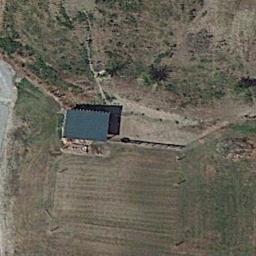
Label: residential